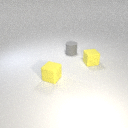
small gray rubber cylinder to the left of small yellow rubber cube